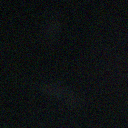
Screen state: off